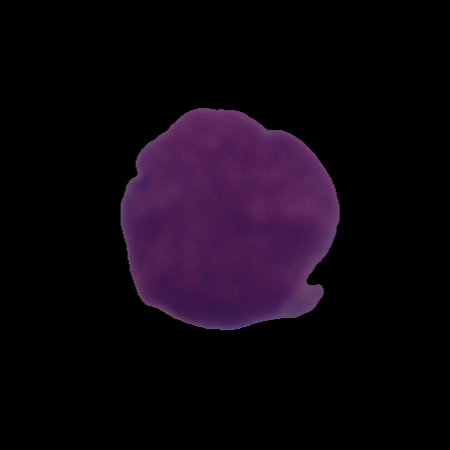
Label: cancer